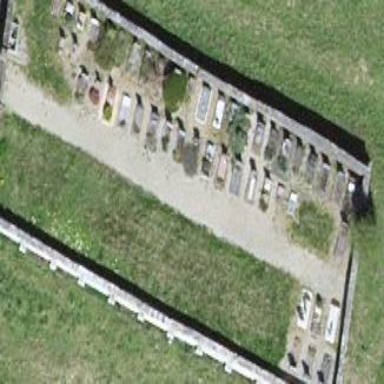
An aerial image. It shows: Cemetery.